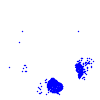
Particle: electron